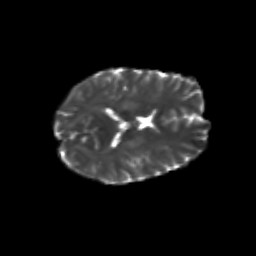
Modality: T2w
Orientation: axial
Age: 27
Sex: female
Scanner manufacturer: siemens
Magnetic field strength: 3 T
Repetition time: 3.5 s
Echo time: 0.125 s